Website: home-depot
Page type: billing-address
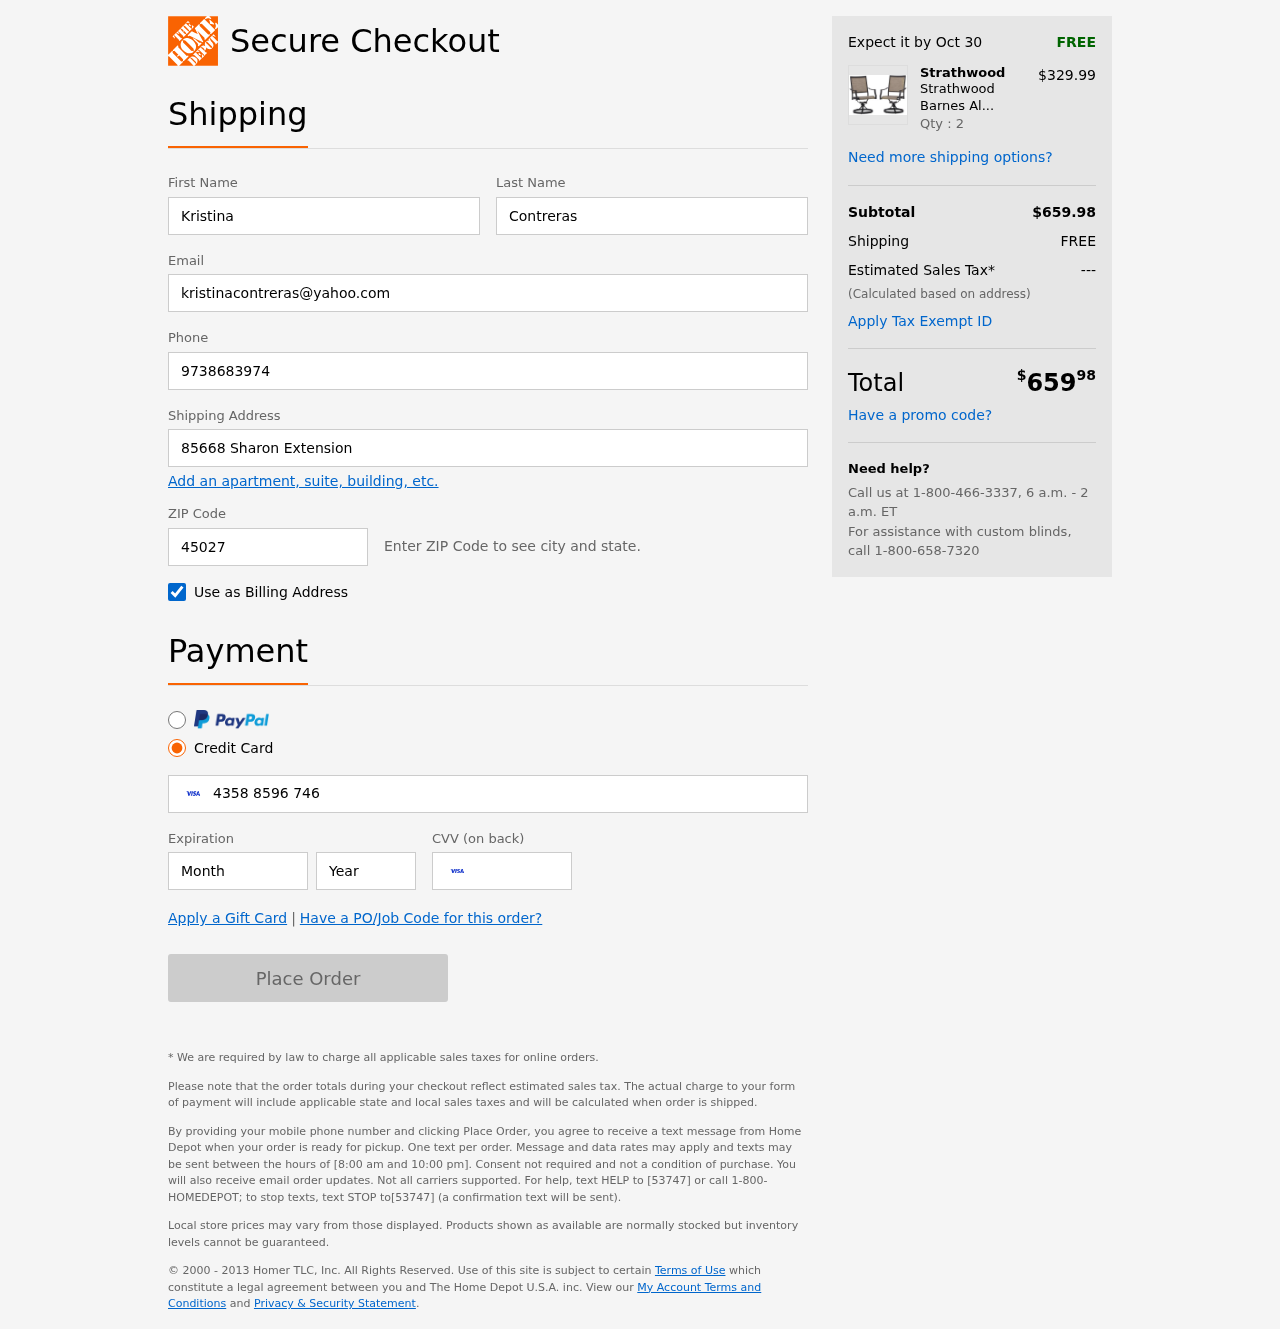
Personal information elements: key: PII_FIRSTNAME
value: Kristina
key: PII_LASTNAME
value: Contreras
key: PII_EMAIL
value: kristinacontreras@yahoo.com
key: PII_PHONE
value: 9738683974
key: PII_STREET
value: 85668 Sharon Extension
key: PII_POSTCODE
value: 45027
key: PII_CARD_NUMBER
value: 4358 8596 7468 3478
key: PII_CARD_EXPIRY_MONTH
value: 11
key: PII_CARD_CVV
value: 230
Product elements: key: PRODUCT1_BRAND
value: Strathwood
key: PRODUCT1_NAME
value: Strathwood Barnes Aluminum Swivel Rocker Chair, Set of 2
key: PRODUCT1_PRICE
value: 329.99
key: PRODUCT1_QUANTITY
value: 2
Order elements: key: ORDER_DELIVERY_DATE
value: Oct 30
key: ORDER_SUBTOTAL
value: $659.98
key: ORDER_SHIPPING_COST
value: FREE
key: ORDER_TAX
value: ---
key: ORDER_TOTAL2
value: $65998